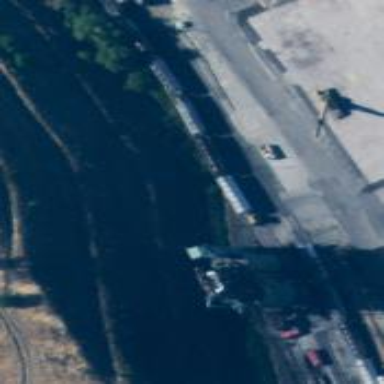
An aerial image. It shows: Rail spur service.